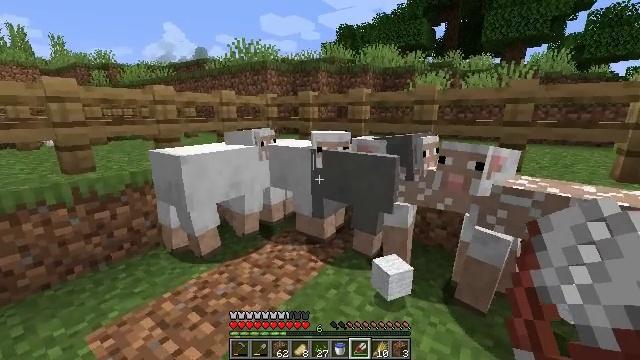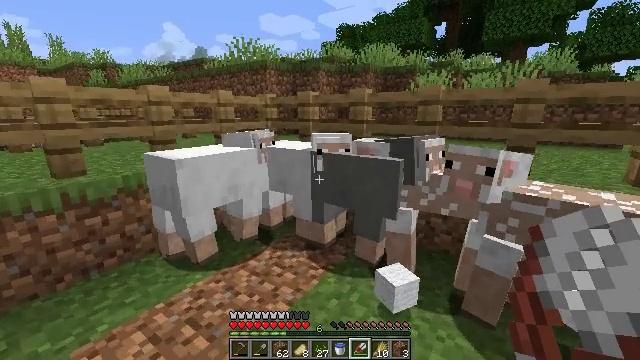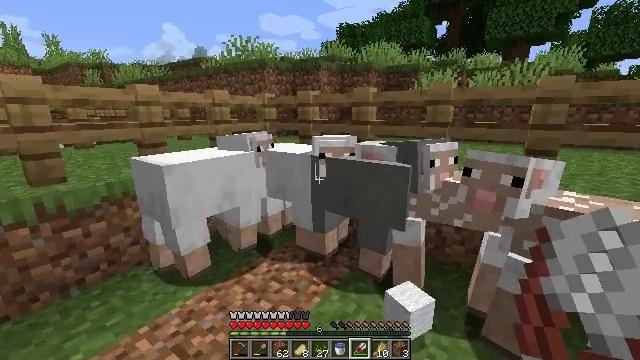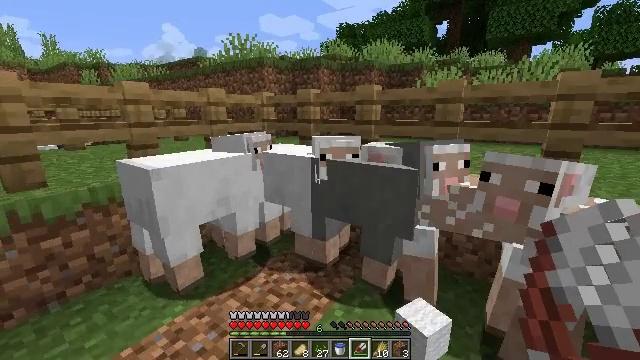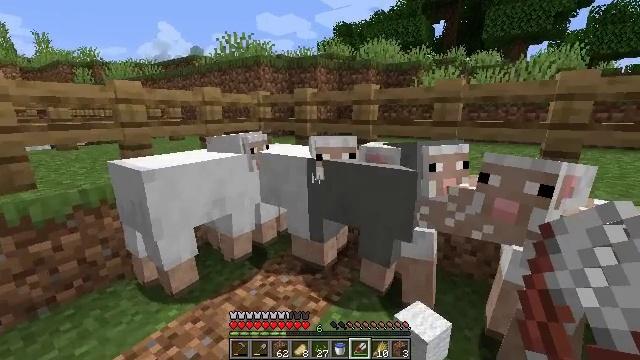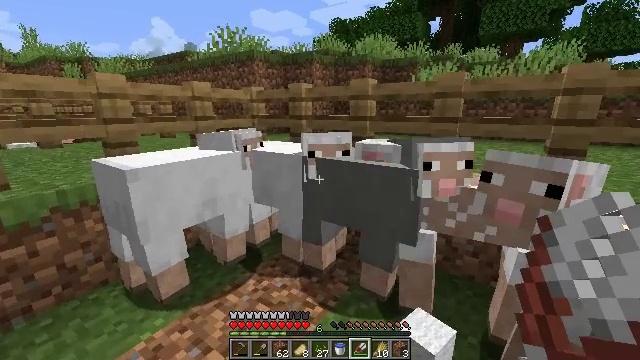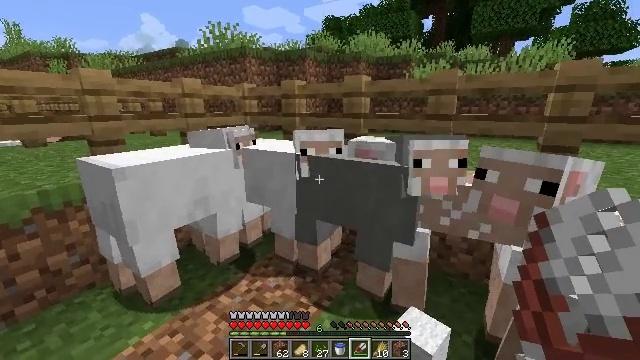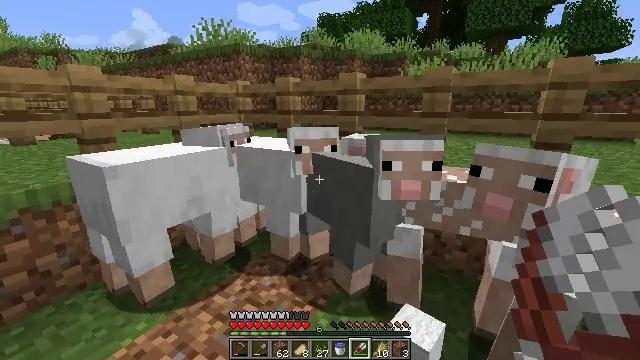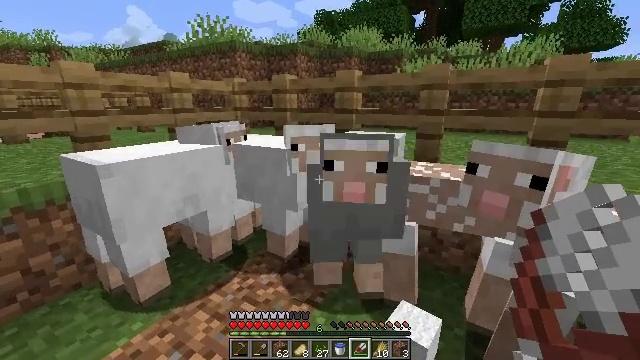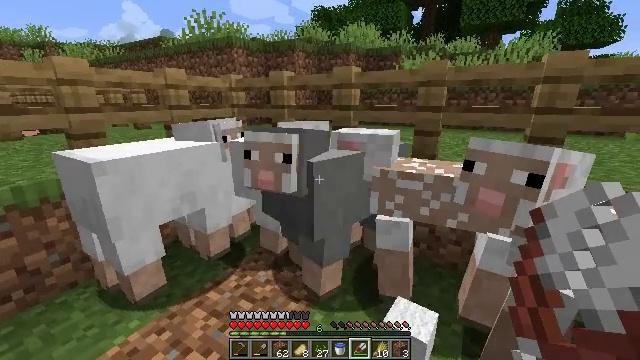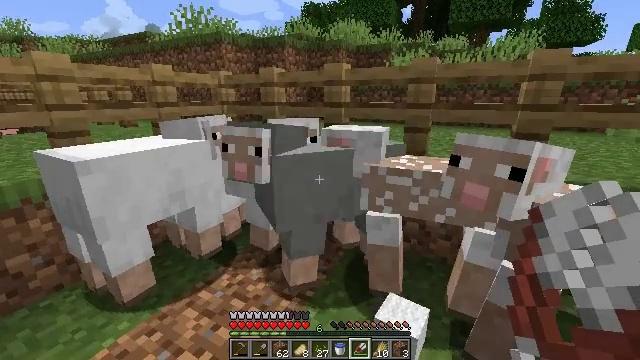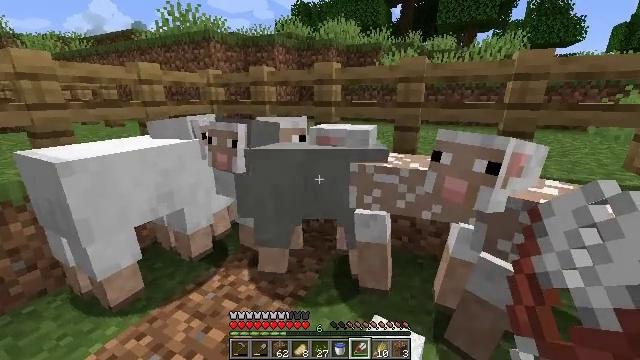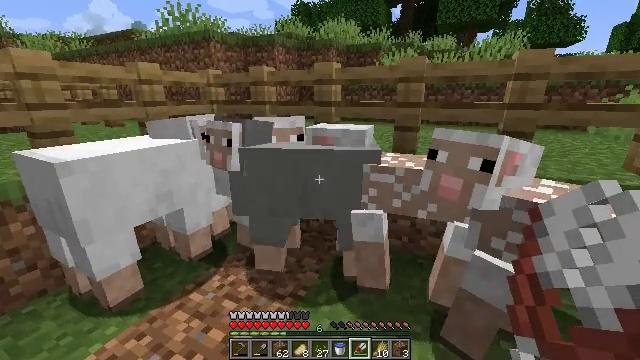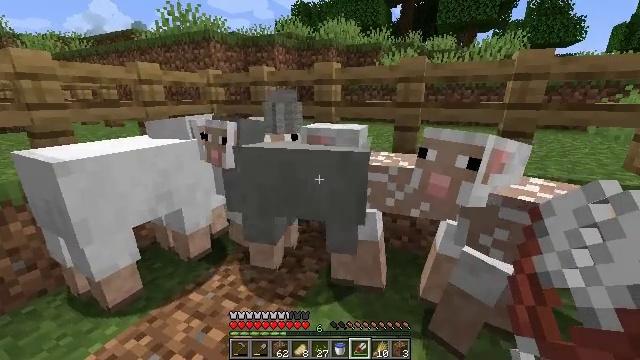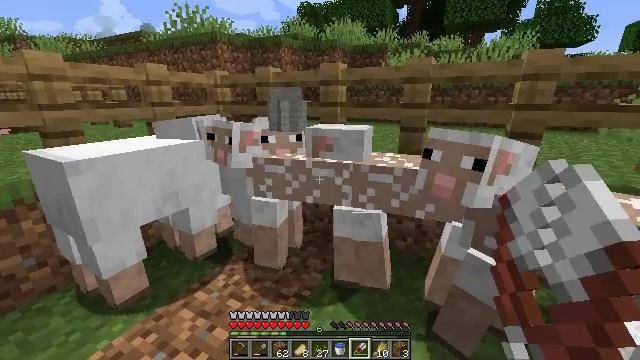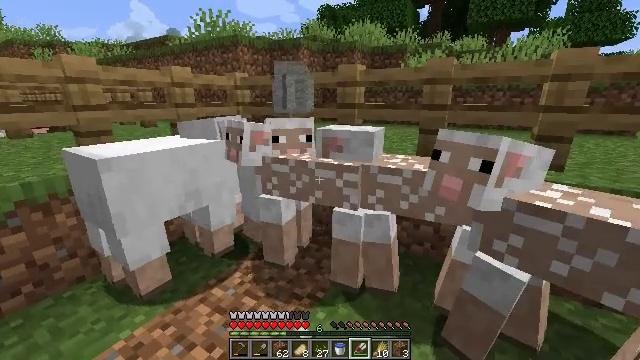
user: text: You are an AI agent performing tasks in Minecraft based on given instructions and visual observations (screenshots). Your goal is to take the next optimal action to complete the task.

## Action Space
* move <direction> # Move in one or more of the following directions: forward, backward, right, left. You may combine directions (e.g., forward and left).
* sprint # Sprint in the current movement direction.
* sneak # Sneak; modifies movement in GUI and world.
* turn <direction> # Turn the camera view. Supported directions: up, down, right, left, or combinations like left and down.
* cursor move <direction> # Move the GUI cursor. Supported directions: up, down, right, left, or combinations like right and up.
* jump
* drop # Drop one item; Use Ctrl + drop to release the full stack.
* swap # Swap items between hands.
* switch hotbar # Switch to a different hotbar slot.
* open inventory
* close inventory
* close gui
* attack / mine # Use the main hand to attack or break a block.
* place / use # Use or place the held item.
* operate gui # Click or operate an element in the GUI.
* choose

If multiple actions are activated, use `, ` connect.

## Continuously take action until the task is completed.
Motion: motion action
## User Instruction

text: Collect the grass from the surface.
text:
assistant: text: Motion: move forward, use / place
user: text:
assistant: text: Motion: move forward, use / place
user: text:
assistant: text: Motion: move forward
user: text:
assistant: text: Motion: no_op
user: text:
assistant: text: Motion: no_op
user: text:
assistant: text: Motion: turn right
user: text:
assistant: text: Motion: turn right
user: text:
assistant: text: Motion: use / place
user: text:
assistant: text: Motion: use / place
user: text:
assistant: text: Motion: turn right, use / place
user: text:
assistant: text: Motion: turn right
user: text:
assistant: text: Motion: no_op
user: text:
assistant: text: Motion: no_op
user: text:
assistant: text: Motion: turn left
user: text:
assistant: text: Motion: turn left
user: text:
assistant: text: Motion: turn left
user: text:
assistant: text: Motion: no_op
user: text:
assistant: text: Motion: no_op
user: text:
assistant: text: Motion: no_op
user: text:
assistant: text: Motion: no_op
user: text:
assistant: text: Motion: turn left
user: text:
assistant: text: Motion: turn left
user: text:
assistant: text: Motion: turn left
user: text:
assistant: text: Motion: turn left
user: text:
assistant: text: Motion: turn left and up
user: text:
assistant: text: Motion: turn left
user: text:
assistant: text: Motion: no_op
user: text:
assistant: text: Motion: use / place
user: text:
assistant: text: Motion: use / place
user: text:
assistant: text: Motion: use / place